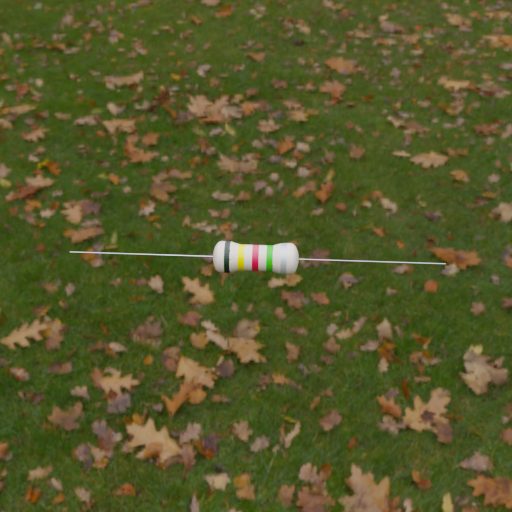
Resistor colour bands (in order): black, yellow, red, green, silver